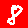
Digit: 8